Два одинаковых теплоизолированных сосуда соединены друг с другом тонкой короткой теплоизолированной трубкой с краном $K$, закрытым в начальный момент (см. рисунок).  В первом сосуде под поршнем, масса которого равна $M$, при температуре $T_{0}$ находится идеальный одноатомный газ, молярная масса которого равна $\mu$. Во втором сосуде газа нет, и поршень, масса которого равна $m=M / 2$, лежит на дне сосуда. Объем между поршнем и верхней крышкой в каждом сосуде вакуумирован. Кран открывают, газ из первого сосуда устремляется под поршень второго и тот начинает подниматься вверх.
Вычислите температуру газа после установления равновесия в сосудах. При равновесии между поршнем и крышкой во втором сосуде остается свободное пространство. Можно считать, что $v \mu / M=0.1$, где $v$ — число молей газа. Трением можно пренебречь.
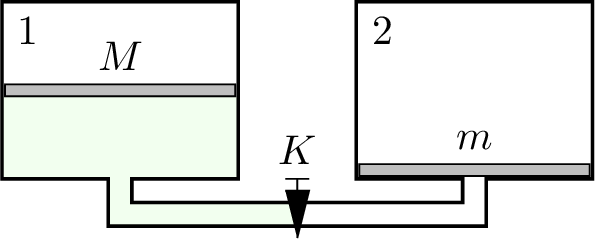
Решение: Весь газ перетечет в сосуд $2$. Закон сохранения энергии (первый закон термодинамики) можно записать в виде $$ \frac{3}{2} \nu R\left(T-T_{0}\right)=M g H_{0}-m g H+\frac{\nu \mu g}{2}\left(H_{0}-H\right). $$ До открытия крана (в левом сосуде) $p_{0}=\frac{M g}{S}$; $V_{0}=S H_{0}$ и уравнение Менделеева-Клапейрона запишется в виде $M g H_{0}=\nu R T_{0}$, следовательно, $g H_{0}=\frac{\nu}{M} R T_{0}$. После открытия крана $g H=\frac{\nu}{m} R T$. Подставляя это выражение в закон сохранения энергии, получим $$ \frac{3}{2} \nu R\left(T-T_{0}\right)=\nu R\left(T_{0}-T\right)+\frac{\nu \mu}{2}\left(\frac{\nu}{M} R T_{0}-\frac{\nu}{m} R T\right) $$ и окончательно $$ T=T_{0} \frac{1+\frac{\nu \mu}{5 M}}{1+\frac{2 \nu \mu}{5 M}}=0.98 T_{0}. $$
Ответ: $$ T=T_{0} \frac{1+\frac{\nu \mu}{5 M}}{1+\frac{2 \nu \mu}{5 M}}=0.98 T_{0}. $$
Темы:
T, Термодинамика, Всероссийские, Неравновесный процесс, Давление